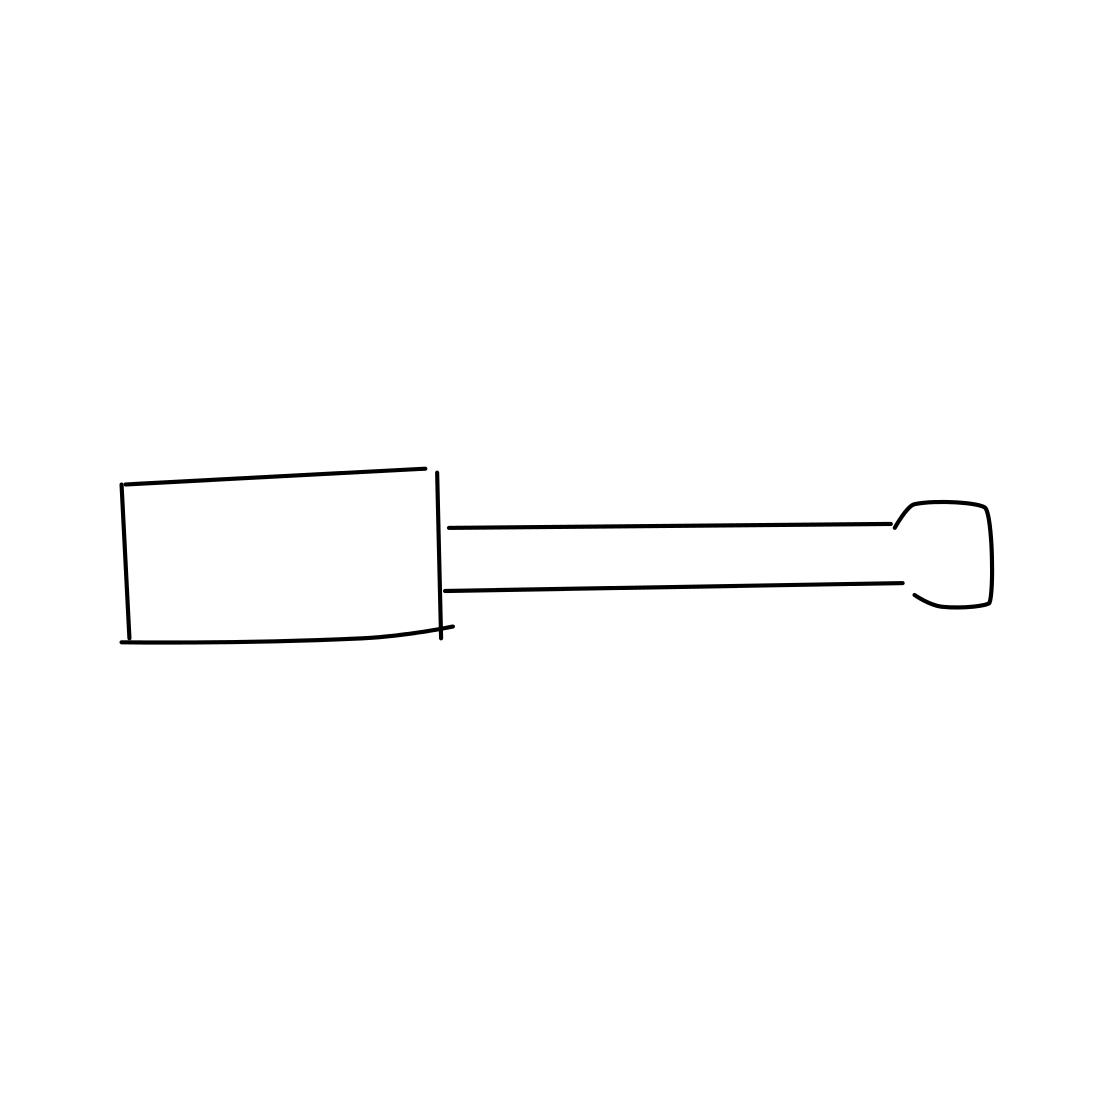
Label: screwdriver